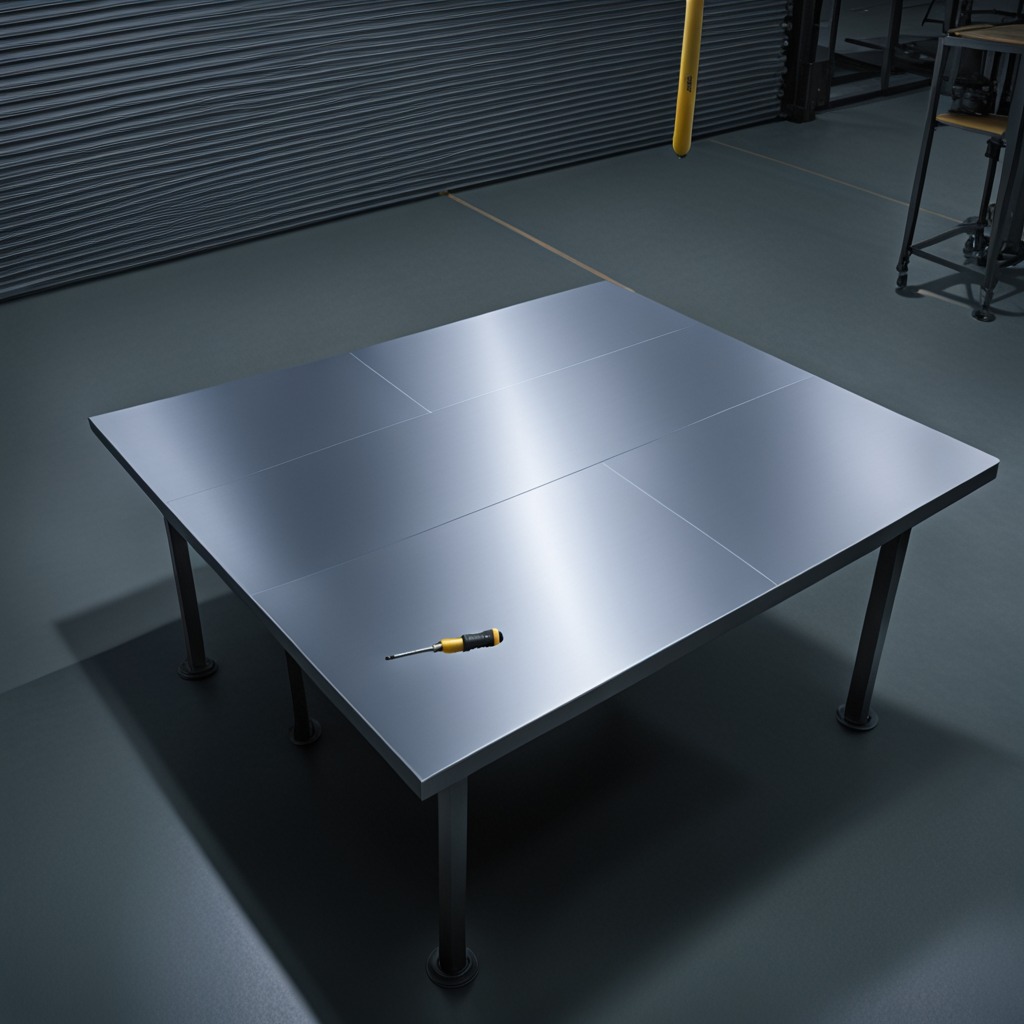
A screwdriver lying on a clean empty table in the evening soft directional lighting on the tabletop realistic grain studio-quality clarity centered framing